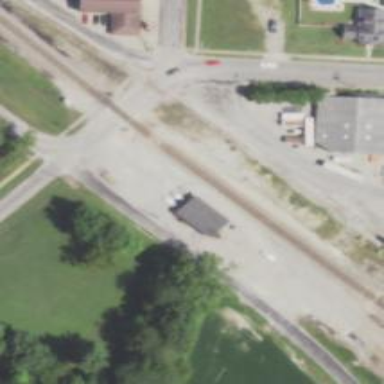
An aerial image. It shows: Railway service station.